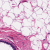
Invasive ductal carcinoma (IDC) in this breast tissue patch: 0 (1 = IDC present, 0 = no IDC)